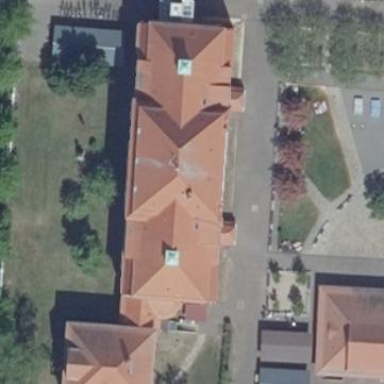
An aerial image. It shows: School building with half-hipped roof.